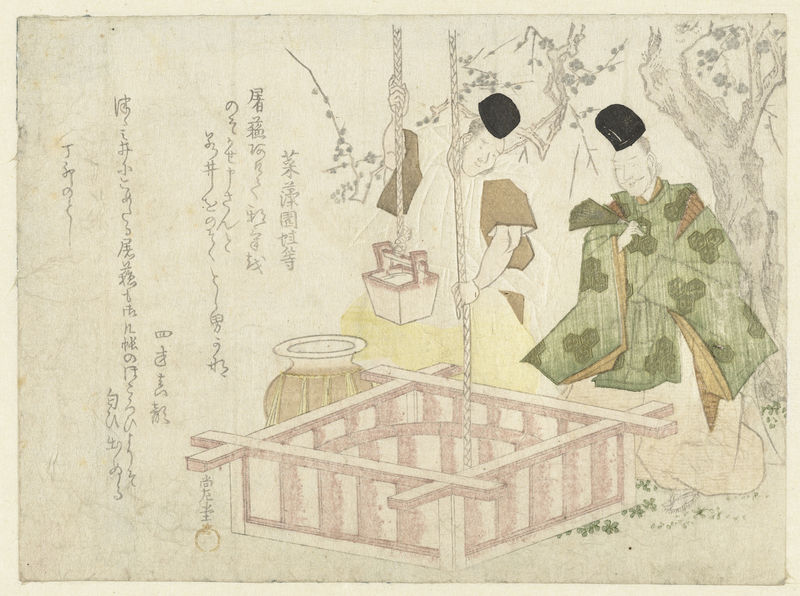
Titel: Eerste water van het nieuwe jaar
Künstler: Shôsadô
Standort: Amsterdam
Institution: Rijksmuseum
Schlagwörter: hat, men, priest, red, robes, white, black, green, robe, yellow, flowers, japanese, pink, print, plant, pot, vase, wood, flower, life, tree, water, trees, death, forest, grass, drawing, silk, hats, sketch, writing, rope, letters, fence, urn, spring, cloak, leaves, colored, vases, branches, chinese, asian, colour, japan, orient, caligraphy, calligraphy, script, oriental, well, text, wealthy, fan, bucket, kimono, headdress, jar, headgear, cherry, buds, east, characters, wood print, rim, scriptures, blossoms, cherry blossoms, kanji, black hat, writings, pulley, cistern, whel, natire